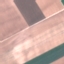
Land use / land cover: AnnualCrop